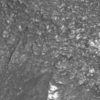
Label: not_dusty